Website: lowes
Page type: customer-info-address
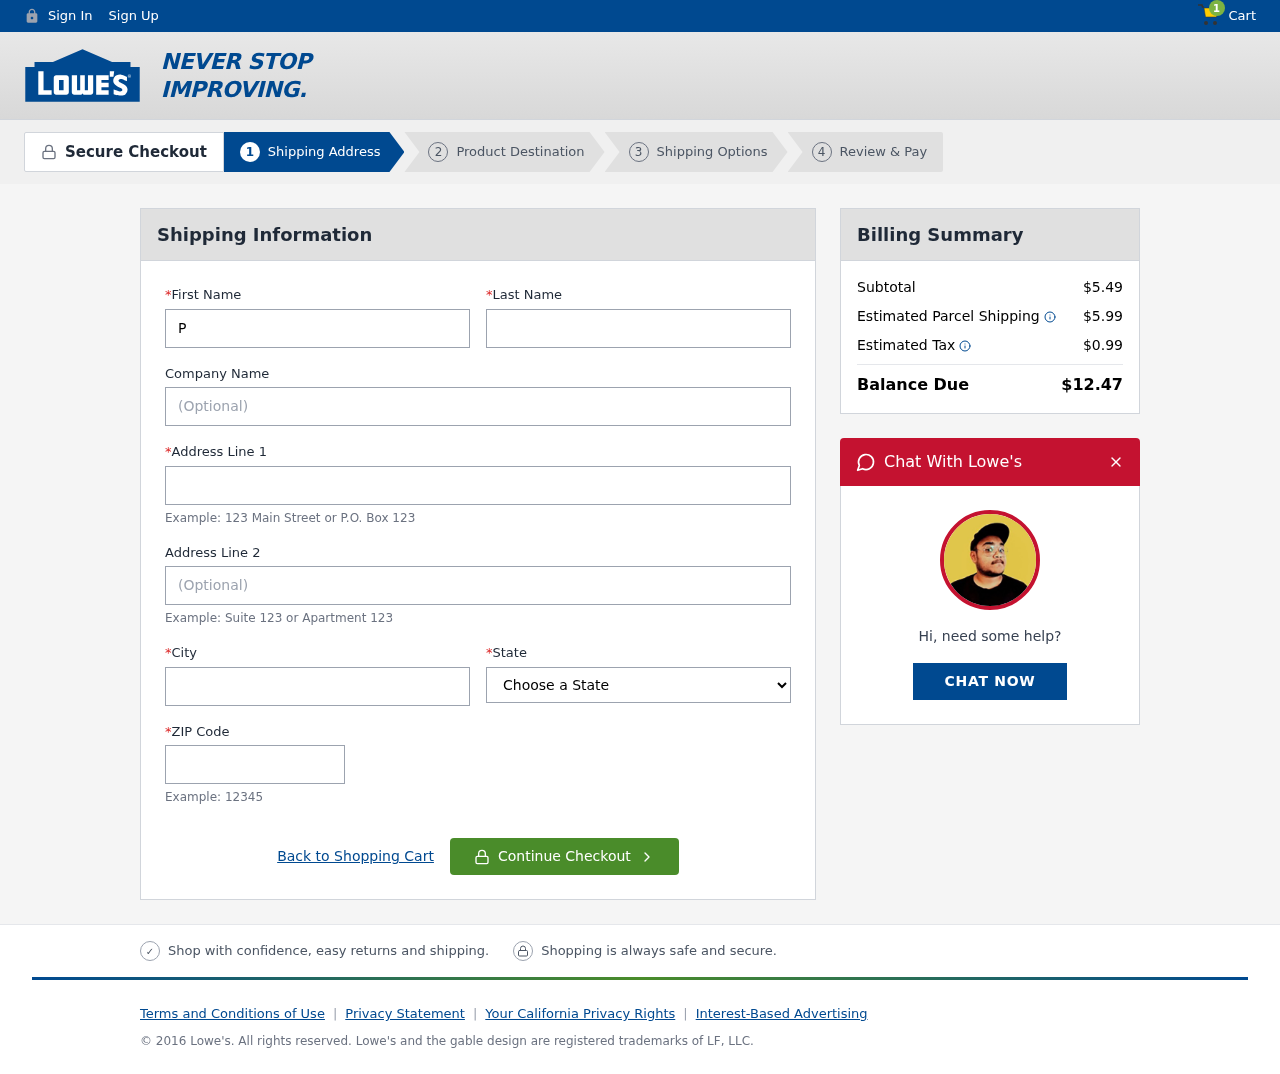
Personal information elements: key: PII_CITY
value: North Robinport
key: PII_COMPANY
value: Smith Ltd
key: PII_FIRSTNAME
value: Peter
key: PII_LASTNAME
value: Wilson
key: PII_POSTCODE
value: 31976
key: PII_STATE
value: Florida
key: PII_STREET
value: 20475 Smith Lock Apt. 181
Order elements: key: ORDER_NUM_ITEMS
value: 1
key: ORDER_SUBTOTAL
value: $5.49
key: ORDER_SHIPPING_COST
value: $5.99
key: ORDER_TAX
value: $0.99
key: ORDER_TOTAL
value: $12.47